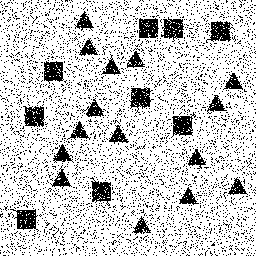
Squares: 9
Triangles: 15
Stars: 0
Total shapes: 24